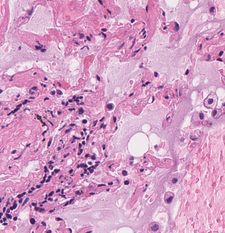
Tumor epithelial tissue: no
Tumor-associated stroma tissue: no
Normal tissue: yes